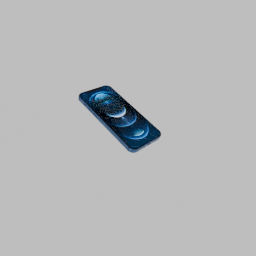
Label: electronics